The plot is a time-scale (wavelet) decomposition of a bearing vibration signal. Based on the visible evidence, which condition applies: normal, inner_race, outer_race, ball?
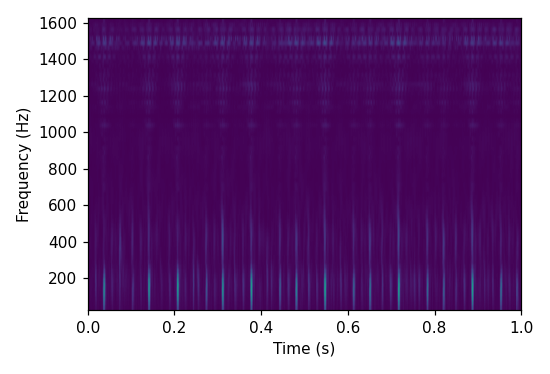
Answer: outer_race